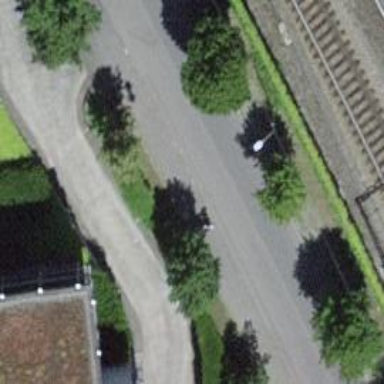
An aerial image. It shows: Residential road with asphalt surface. There is sidewalk on the left and cycleway on the opposite side.